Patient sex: F
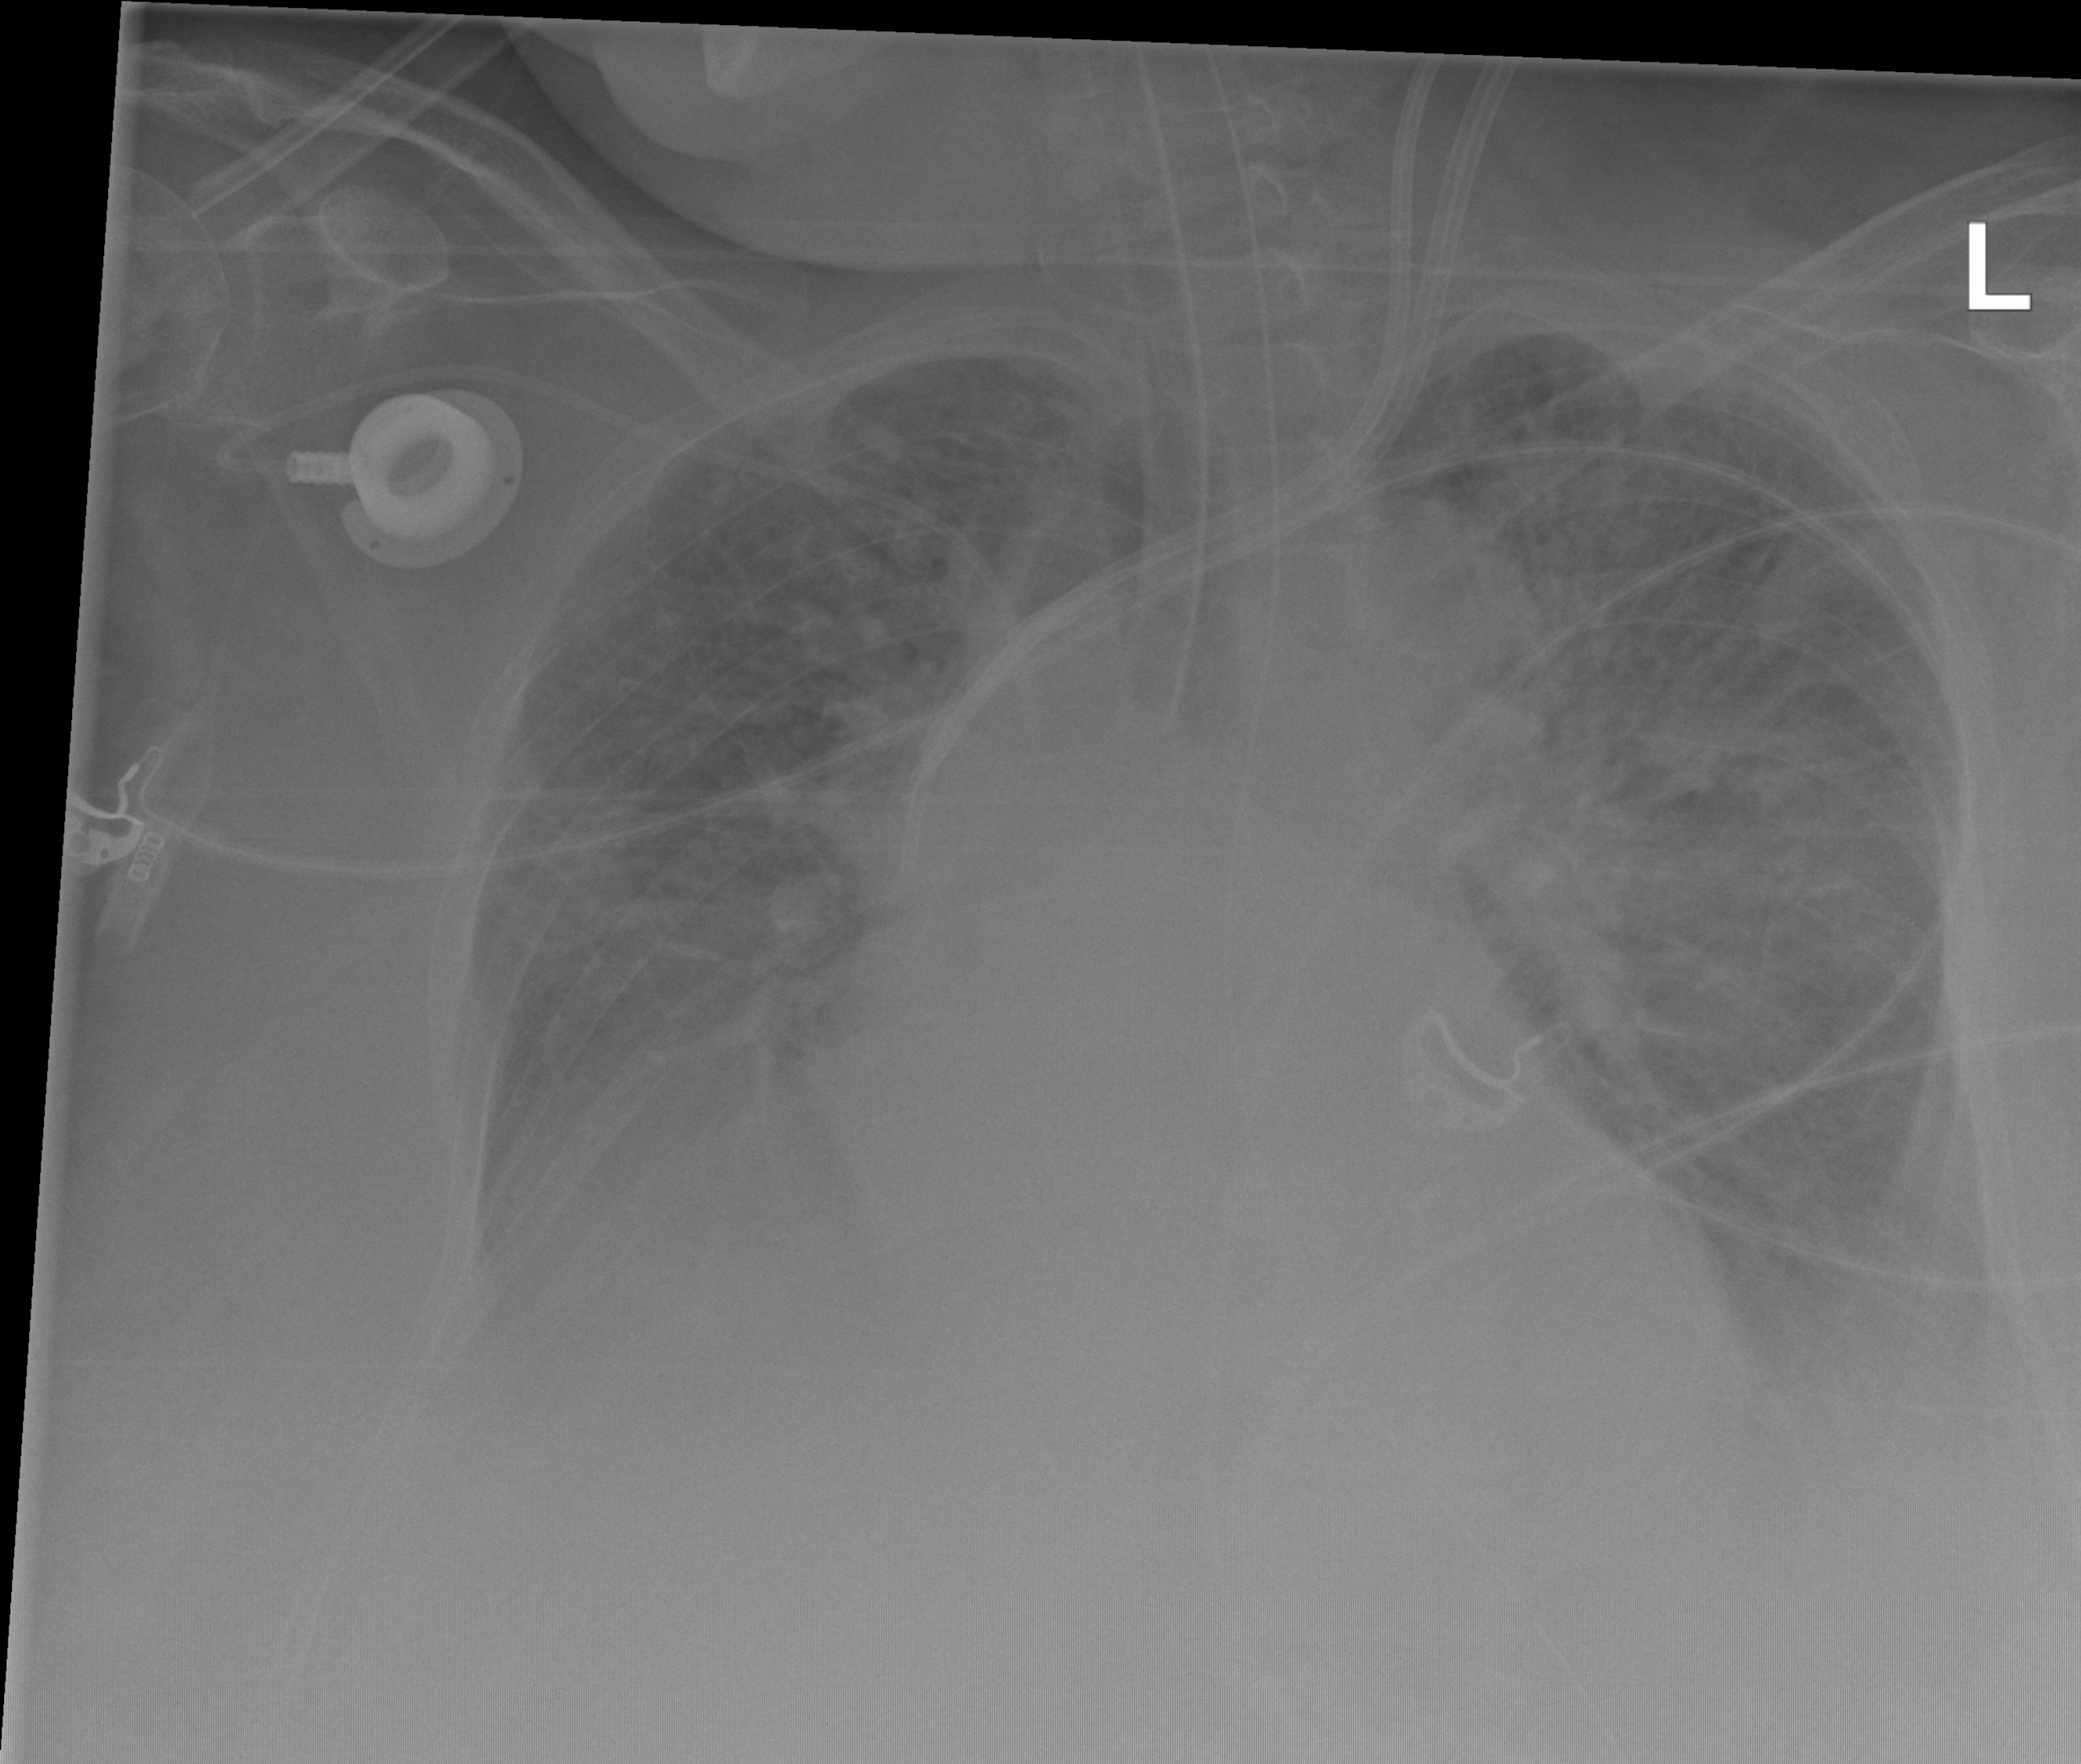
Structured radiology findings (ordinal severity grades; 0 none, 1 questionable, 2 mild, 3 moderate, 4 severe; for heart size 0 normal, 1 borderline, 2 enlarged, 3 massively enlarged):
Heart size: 2
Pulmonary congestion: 3
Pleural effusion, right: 3
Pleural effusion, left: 2
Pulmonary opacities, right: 2
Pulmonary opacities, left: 3
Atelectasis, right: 3
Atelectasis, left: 2